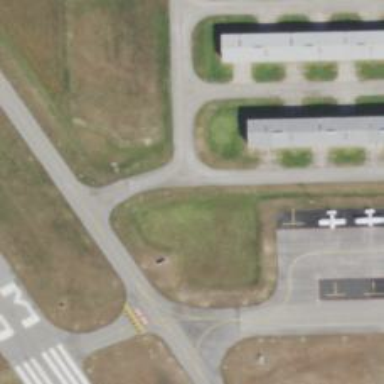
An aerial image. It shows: Image of taxiway at airport.